Question: I want to compare two routes to check if they are same or not in my iPhone app.
There is a person X who wants to go to point A to point B and another person wants to go to point A1 to point B1.
I can get a route between A to B using this direction APIs of google.
'http://maps.googleapis.com/maps/api/directions/xml?origin=Point a A address&destination=Point B address&sensor=false'
same way I can get route of A1 to B1.
but the latitude and longitude I am getting in xmls are not matching (even a single point is not matching). So here is my question how can I match two routes I want to know is this same route or not.

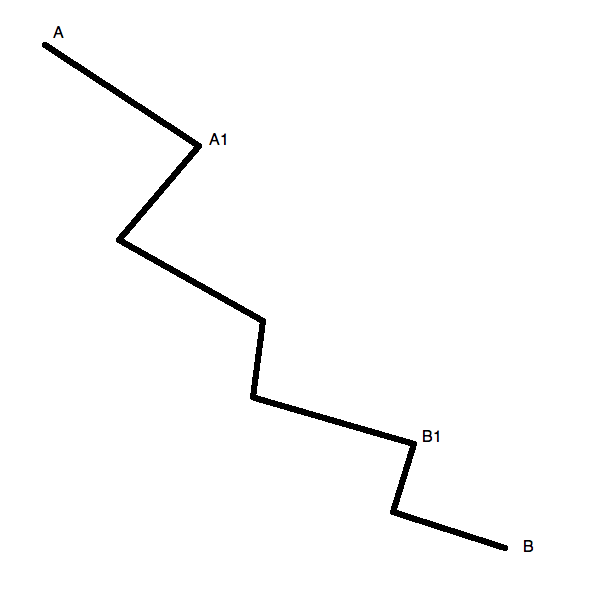
Answer: If the optimal route A1B1 is actually a subset of the route AB I'd expect the start_location and end_locations for the matching steps to share similar longitudes and latitudes, but this isn't a requirement of the directions API. The best path from A to B might pass through A1 and B1, but that doesn't mean the best path from A1 to B1 will share the exact same steps.
What I think you want to do is look at the polyline points returned for the route segments and see if they would pass through A1 and B1 in the correct order. You can expand the encoded polyline strings into a list of latitude and longitudes using <URL> algorithm.